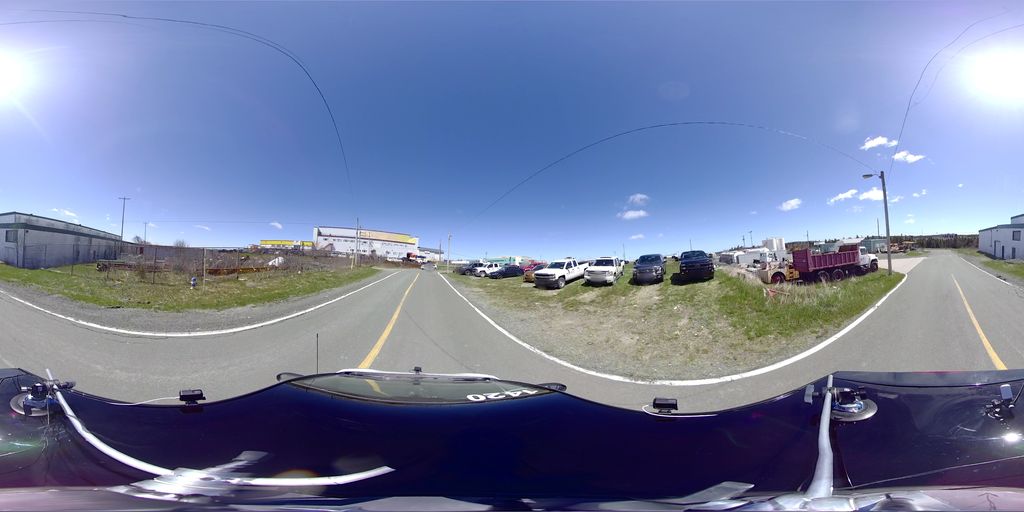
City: st_johns